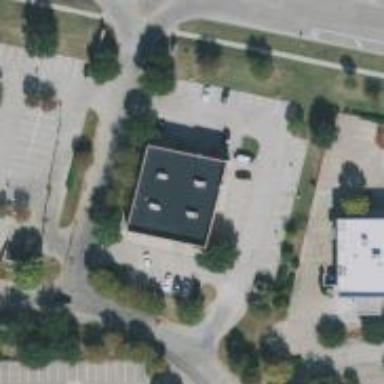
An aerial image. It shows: Post office.